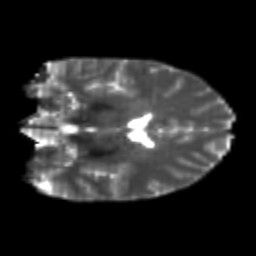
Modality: T2w
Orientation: coronal
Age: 21
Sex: female
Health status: healthy
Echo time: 0.074 s